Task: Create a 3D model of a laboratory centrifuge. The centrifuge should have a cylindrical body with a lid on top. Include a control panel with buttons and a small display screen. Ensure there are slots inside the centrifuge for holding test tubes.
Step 108:
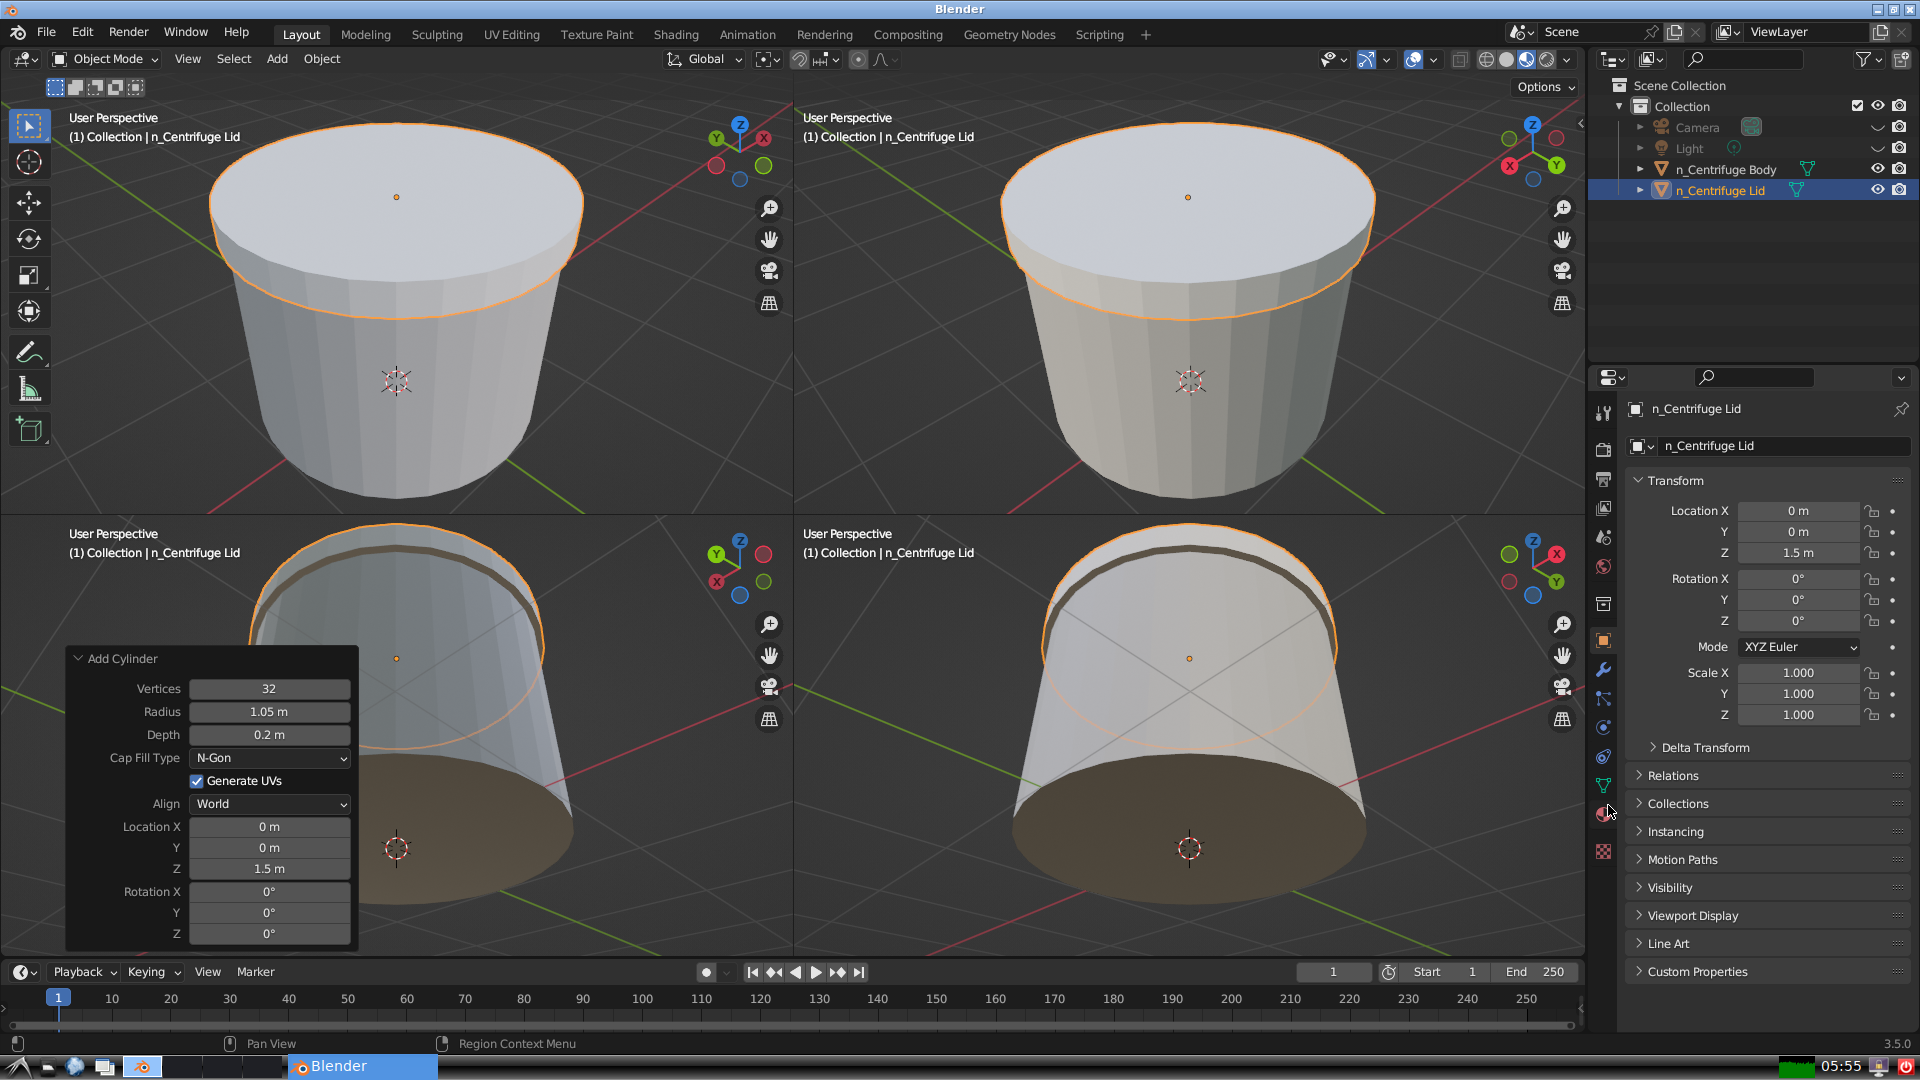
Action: click: no